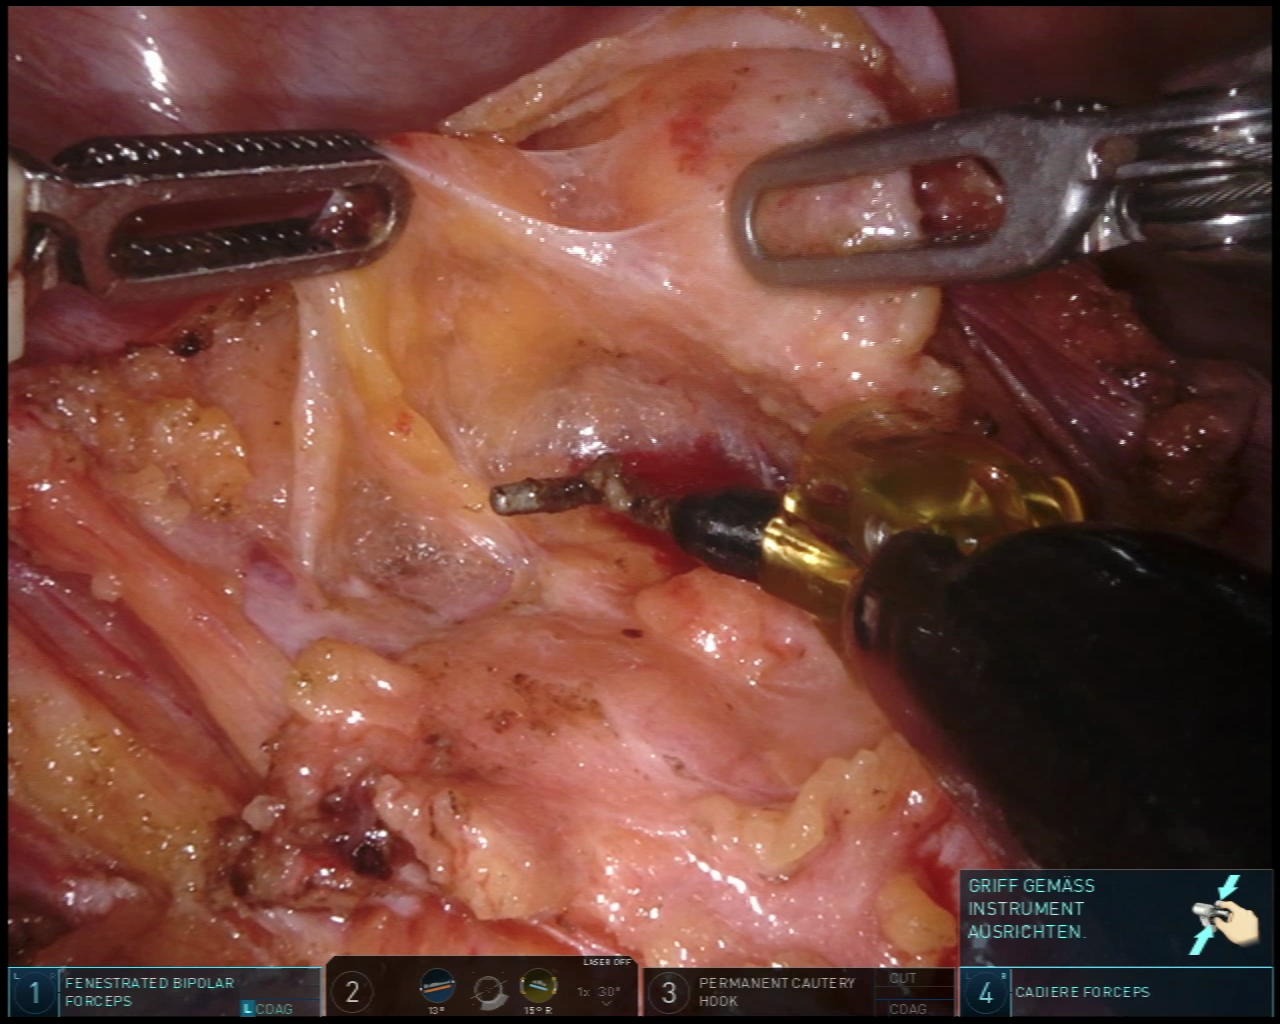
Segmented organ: ureter
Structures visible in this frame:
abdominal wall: yes
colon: no
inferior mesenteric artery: no
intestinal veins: no
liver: no
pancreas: no
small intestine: no
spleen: no
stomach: no
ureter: yes
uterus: no
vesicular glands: no